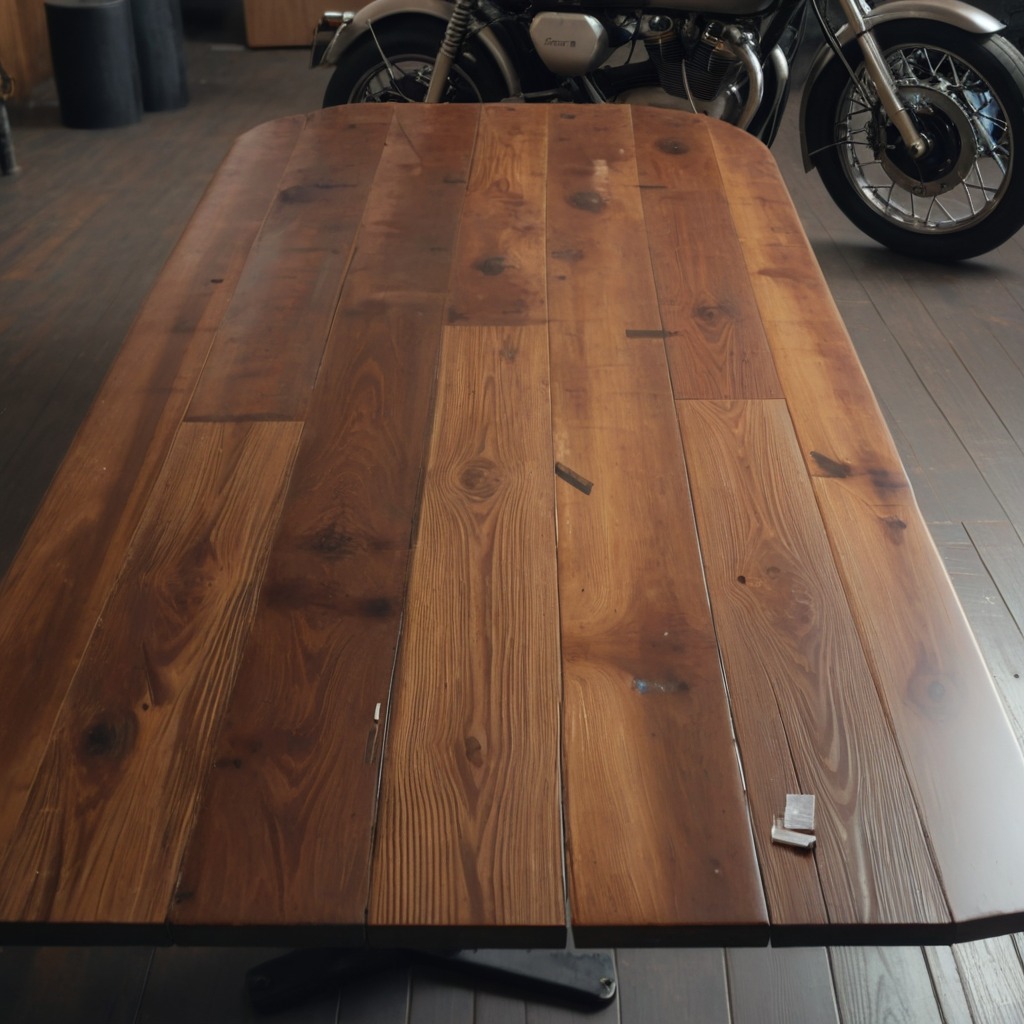
A metal screw is lying on the oil-spilled wooden table in a vintage motorcycle garage.